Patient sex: F
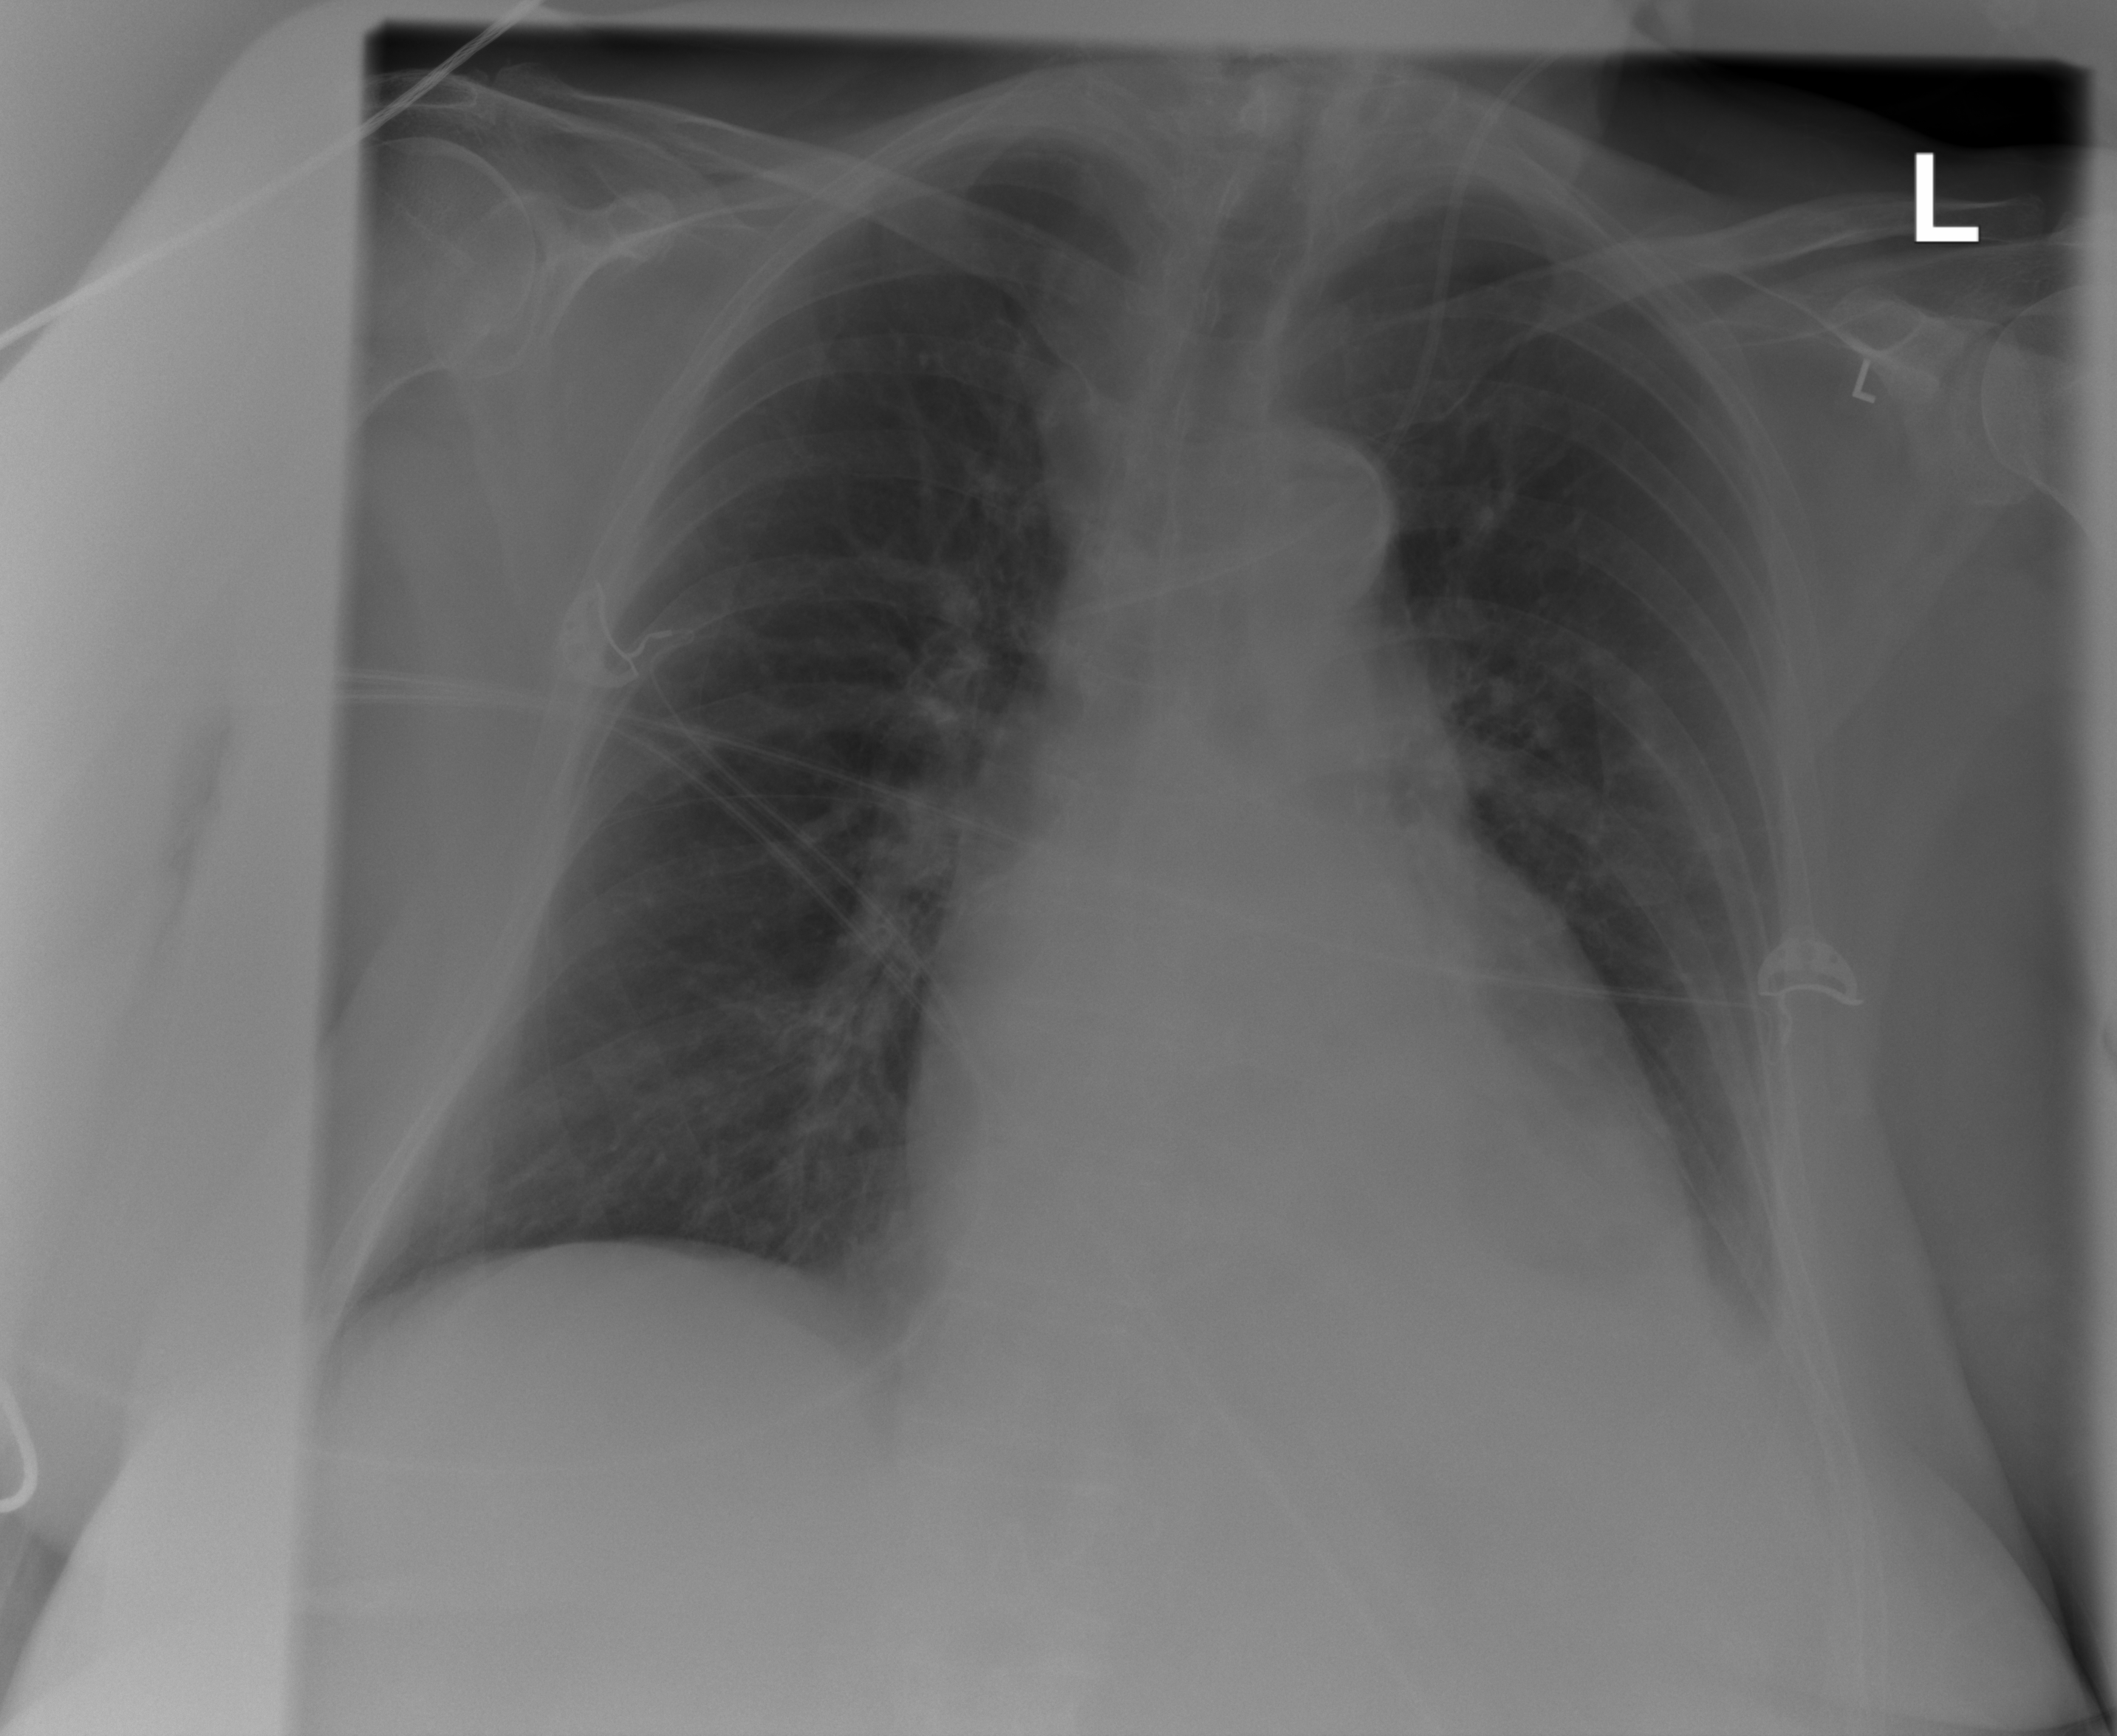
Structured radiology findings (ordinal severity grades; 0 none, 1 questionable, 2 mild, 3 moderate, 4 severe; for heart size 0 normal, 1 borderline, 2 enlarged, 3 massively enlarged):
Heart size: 2
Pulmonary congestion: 0
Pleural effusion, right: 0
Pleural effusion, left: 2
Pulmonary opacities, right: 0
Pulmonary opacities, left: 0
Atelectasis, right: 0
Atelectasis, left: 0